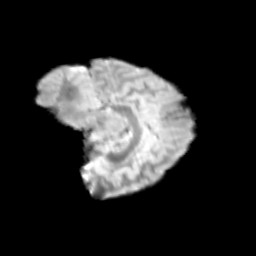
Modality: T2w
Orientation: sagittal
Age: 12
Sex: female
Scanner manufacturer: siemens
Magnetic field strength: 3 T
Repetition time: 3.8 s
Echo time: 0.07 s